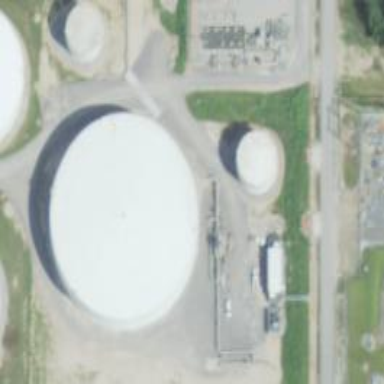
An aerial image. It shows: Storage tank which is man-made.